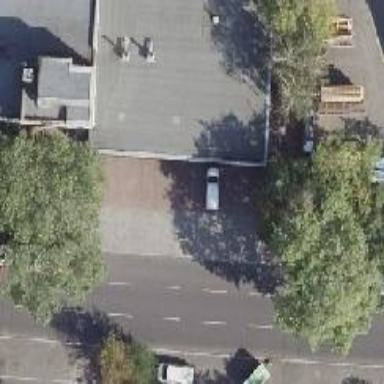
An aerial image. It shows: Parking aisle road that goes through building passage tunnel.